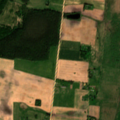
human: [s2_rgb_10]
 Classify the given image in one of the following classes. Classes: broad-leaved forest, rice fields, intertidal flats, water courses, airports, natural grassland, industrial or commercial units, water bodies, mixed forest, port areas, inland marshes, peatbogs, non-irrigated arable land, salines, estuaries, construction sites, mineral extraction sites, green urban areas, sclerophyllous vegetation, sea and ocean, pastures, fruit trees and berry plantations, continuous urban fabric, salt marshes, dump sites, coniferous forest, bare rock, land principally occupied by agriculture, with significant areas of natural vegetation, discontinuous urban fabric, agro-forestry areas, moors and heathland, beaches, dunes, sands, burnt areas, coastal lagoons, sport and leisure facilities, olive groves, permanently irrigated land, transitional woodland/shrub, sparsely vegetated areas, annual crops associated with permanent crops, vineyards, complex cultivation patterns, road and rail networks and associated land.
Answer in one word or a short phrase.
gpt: non-irrigated arable land, pastures, complex cultivation patterns, land principally occupied by agriculture, with significant areas of natural vegetation, coniferous forest